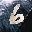
Label: 6